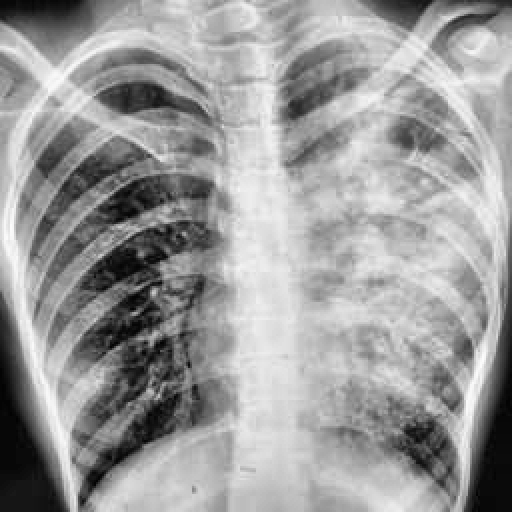
Finding: TUBERCULOSIS